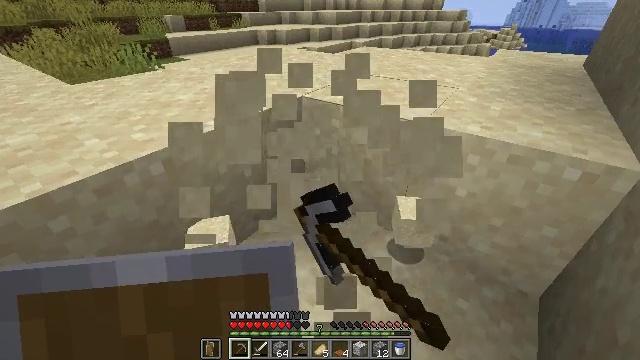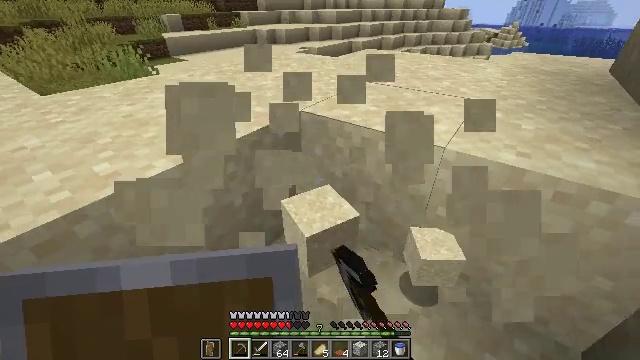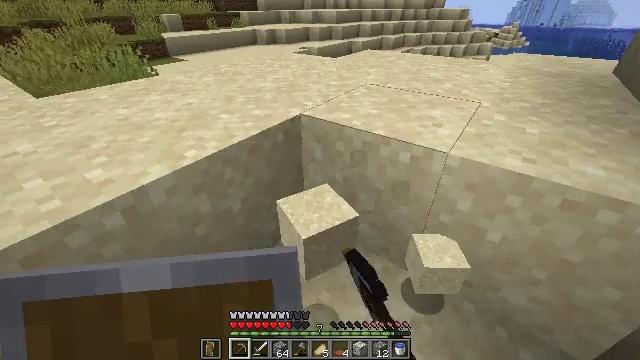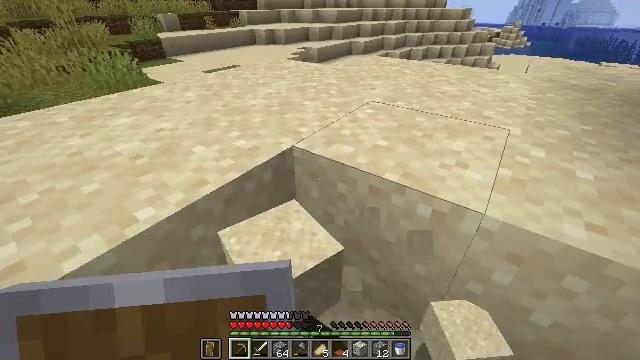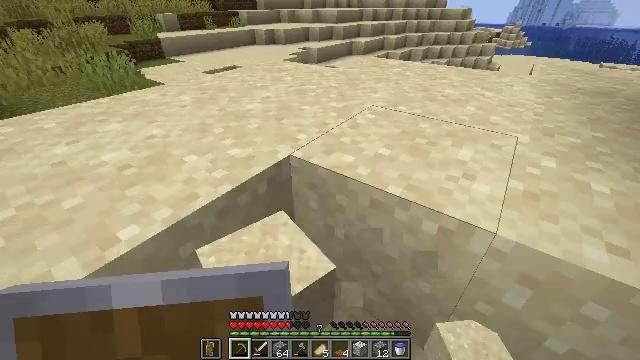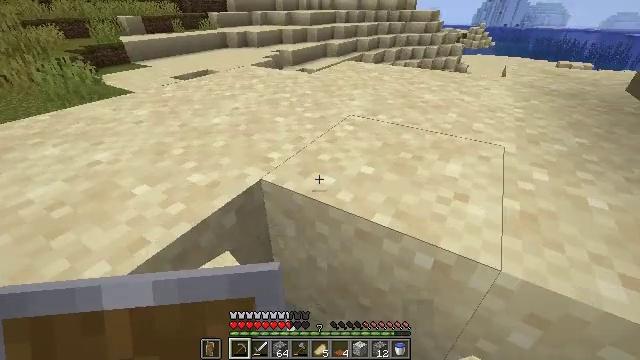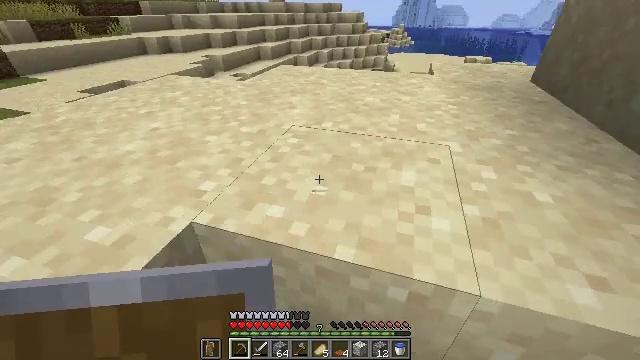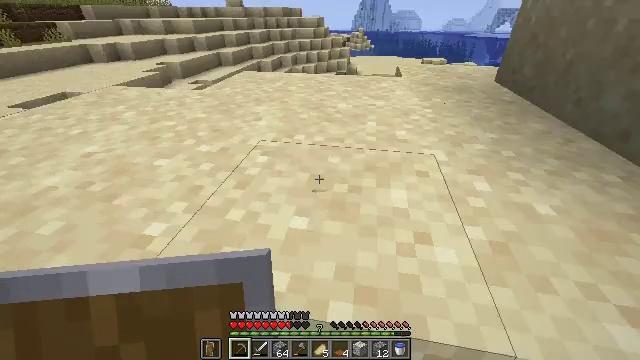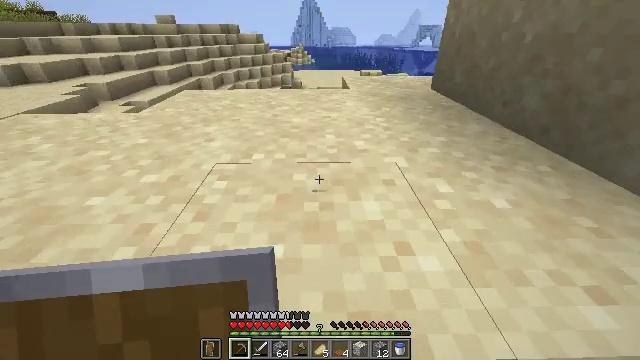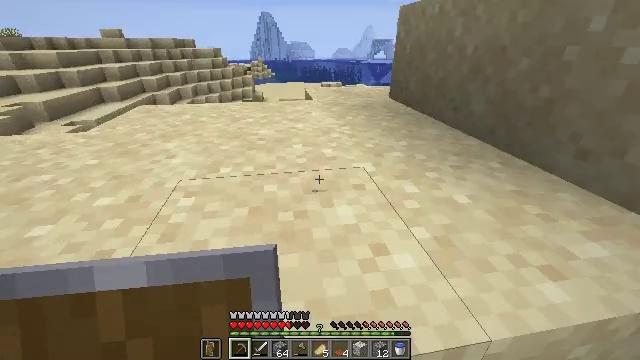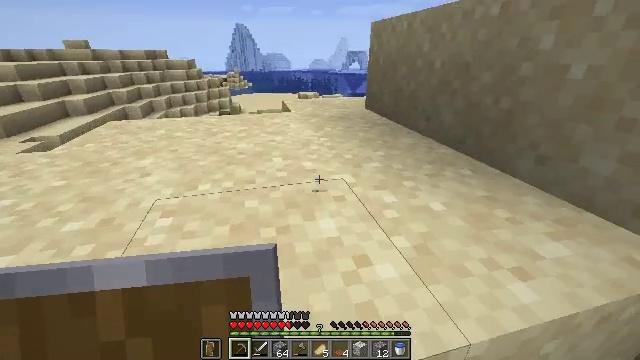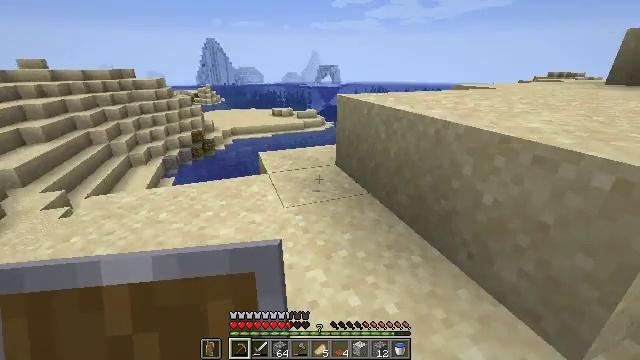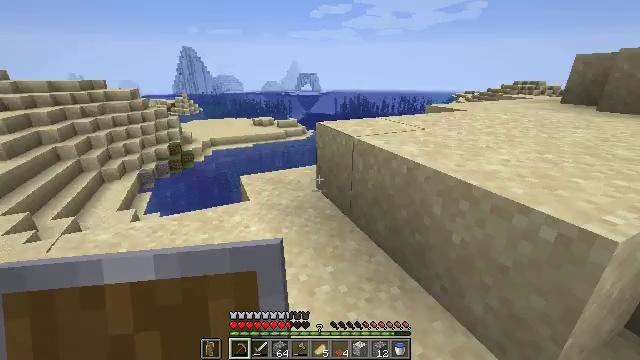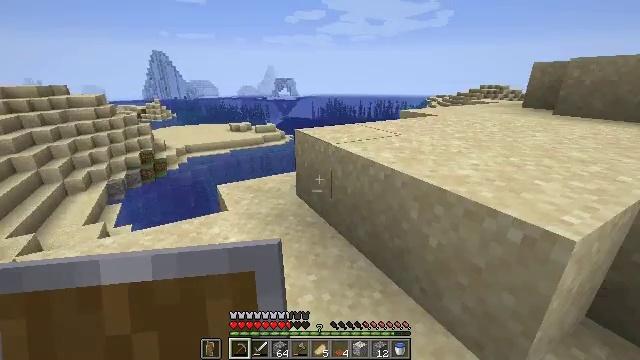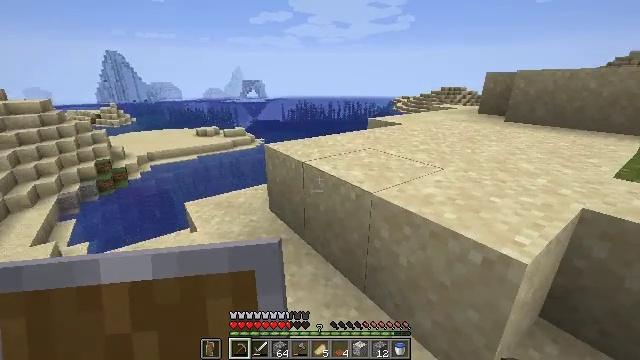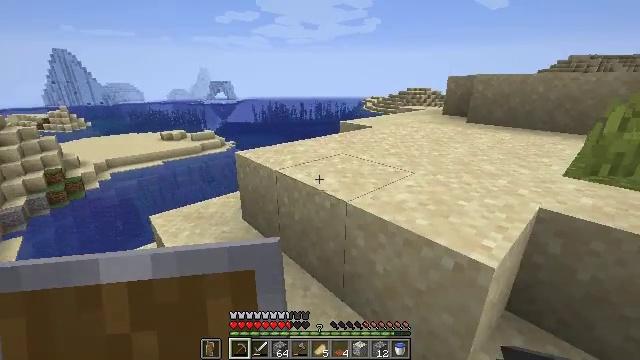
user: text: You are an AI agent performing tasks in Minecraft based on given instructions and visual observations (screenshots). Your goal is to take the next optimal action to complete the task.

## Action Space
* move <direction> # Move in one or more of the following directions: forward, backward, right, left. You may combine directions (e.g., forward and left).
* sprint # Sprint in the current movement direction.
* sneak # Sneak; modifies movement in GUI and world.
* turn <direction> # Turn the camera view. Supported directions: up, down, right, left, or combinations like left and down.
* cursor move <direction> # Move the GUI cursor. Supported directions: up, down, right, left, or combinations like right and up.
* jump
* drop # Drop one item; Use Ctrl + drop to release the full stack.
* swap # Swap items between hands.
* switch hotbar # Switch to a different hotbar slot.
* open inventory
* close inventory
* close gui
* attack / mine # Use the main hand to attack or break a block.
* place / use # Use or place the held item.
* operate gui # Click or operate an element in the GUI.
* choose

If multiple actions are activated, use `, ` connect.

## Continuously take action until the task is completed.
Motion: motion action
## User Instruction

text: Hunt animals.
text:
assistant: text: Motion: move forward, attack / mine
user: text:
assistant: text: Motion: move forward, attack / mine
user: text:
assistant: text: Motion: move forward, attack / mine
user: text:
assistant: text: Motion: move forward
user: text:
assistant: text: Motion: move forward, turn right
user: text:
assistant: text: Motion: move forward, turn right
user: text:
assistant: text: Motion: move forward, turn right
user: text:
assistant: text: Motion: move forward, turn right and up
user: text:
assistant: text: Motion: move forward, turn right and up
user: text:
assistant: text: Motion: move forward, turn right and up, jump
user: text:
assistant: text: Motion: move forward, turn right and up, jump
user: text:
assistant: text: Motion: move forward, turn right and up, jump
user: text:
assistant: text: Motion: move forward, turn right, jump
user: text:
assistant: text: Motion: move forward, turn right
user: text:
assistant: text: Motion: move forward, turn right
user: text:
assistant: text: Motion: move forward, turn right
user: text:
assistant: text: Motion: move forward
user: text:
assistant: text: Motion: move forward
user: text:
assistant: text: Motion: move forward, turn right
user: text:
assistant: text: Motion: move forward, turn right
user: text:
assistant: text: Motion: move forward, turn right
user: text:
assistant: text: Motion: move forward, turn right, jump
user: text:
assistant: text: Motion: move forward, turn right, jump
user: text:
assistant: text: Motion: move forward, turn right, jump
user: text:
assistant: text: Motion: move forward, jump
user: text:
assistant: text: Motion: move forward
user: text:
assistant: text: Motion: move forward
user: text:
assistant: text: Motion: move forward
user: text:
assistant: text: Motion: move forward
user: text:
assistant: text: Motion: move forward, turn right